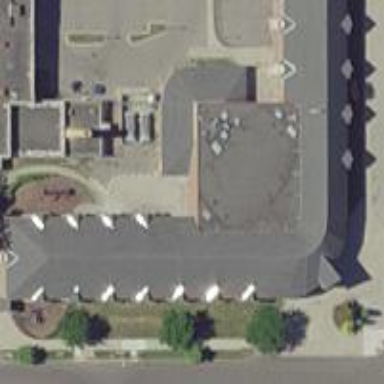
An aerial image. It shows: School building.